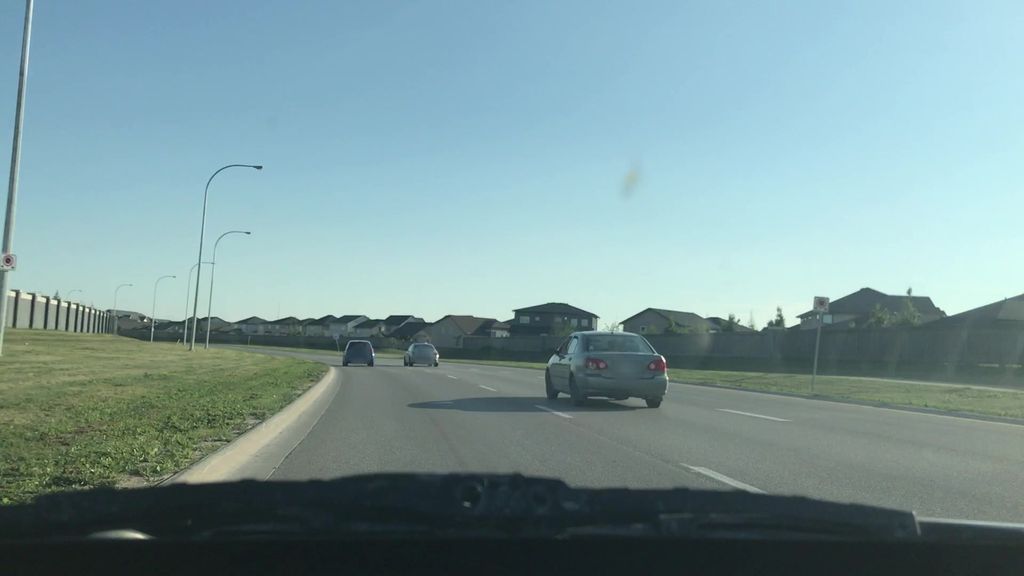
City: winnipeg